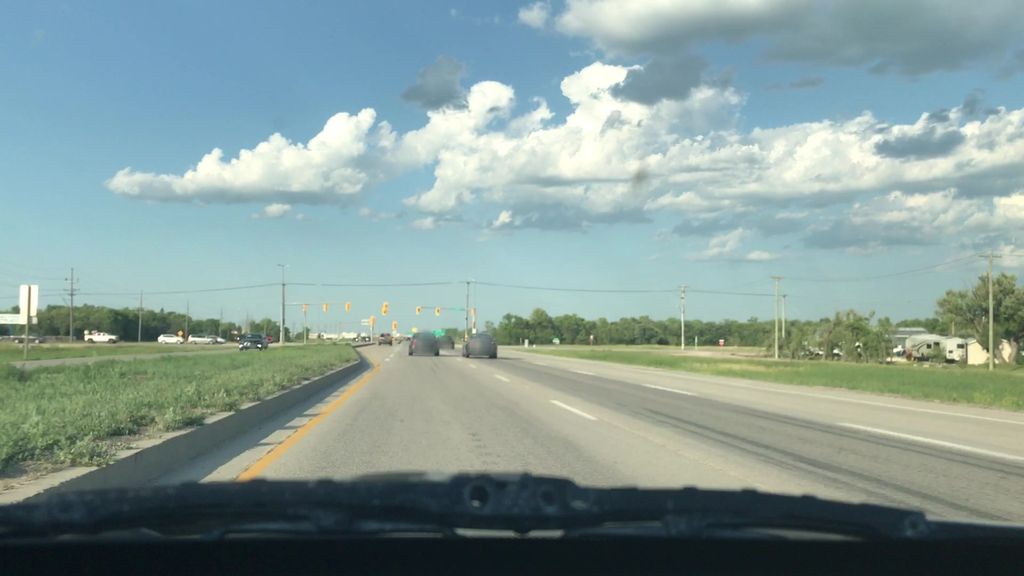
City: winnipeg